八年级 · 立体几何学
下列生活实例中, 利用了 “三角形稳定性” 的是 ( )
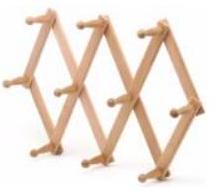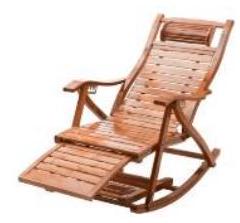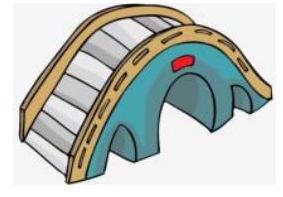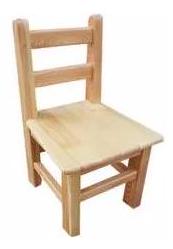

B.

c.

D.

答案: B